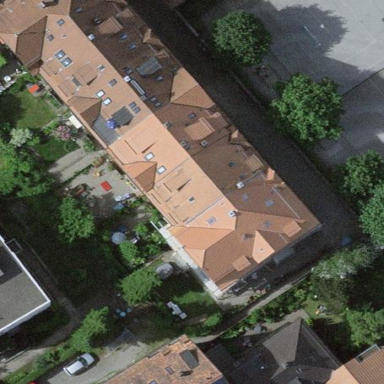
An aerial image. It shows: Building with gabled roof oriented across its structure.